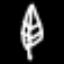
Label: leaf